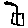
Label: star